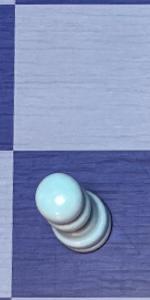
Label: Pawn_White